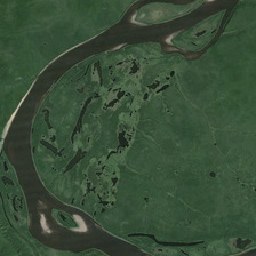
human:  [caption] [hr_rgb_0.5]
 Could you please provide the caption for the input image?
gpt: Look at the green one.

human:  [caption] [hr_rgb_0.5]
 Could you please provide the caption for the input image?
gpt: Look at the green one.

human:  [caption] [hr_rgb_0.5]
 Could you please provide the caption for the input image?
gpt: Look at the green.

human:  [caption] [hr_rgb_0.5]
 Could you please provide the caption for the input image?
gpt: Look at the green one.

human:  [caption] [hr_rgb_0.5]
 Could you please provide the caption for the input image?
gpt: Look at the green one.